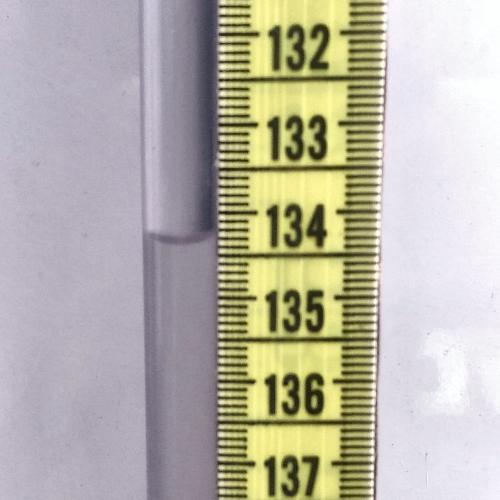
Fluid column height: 134.3 cm